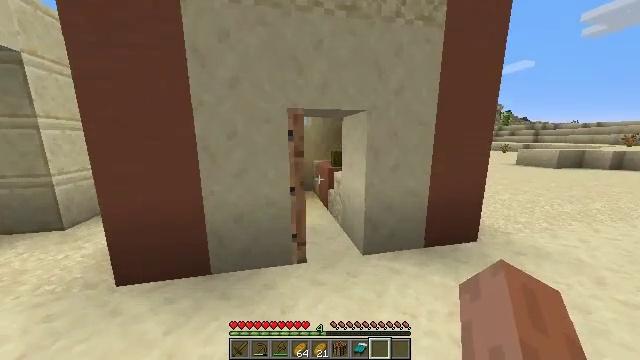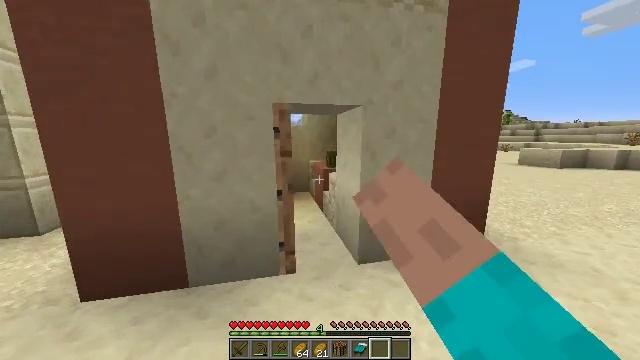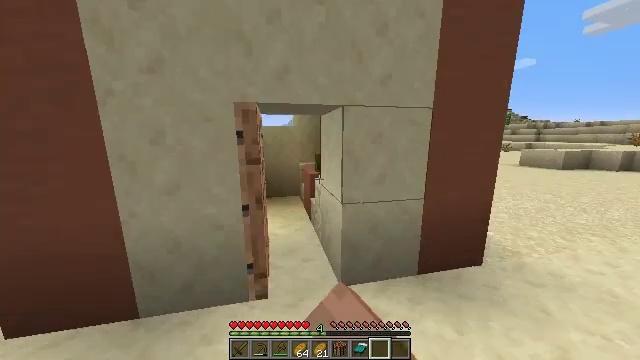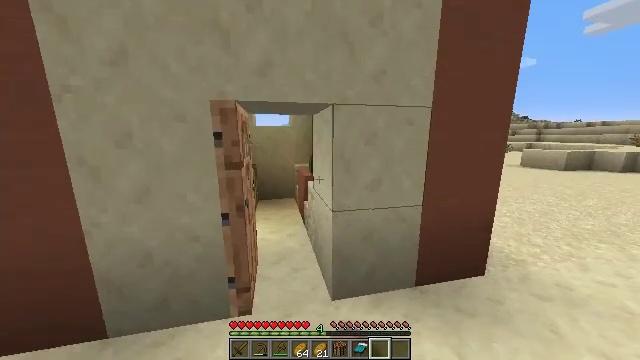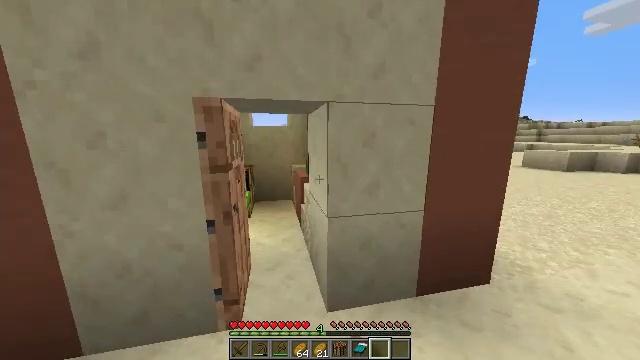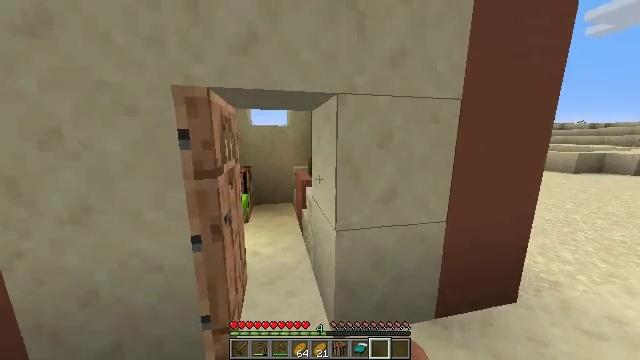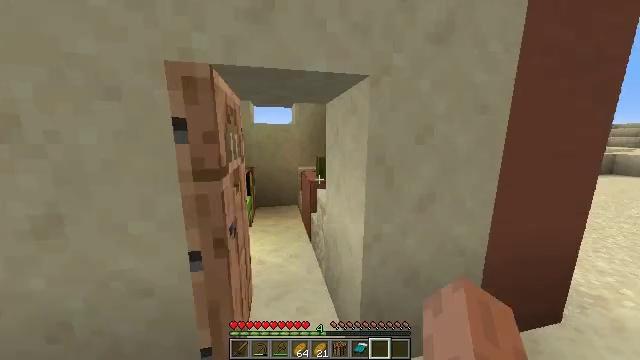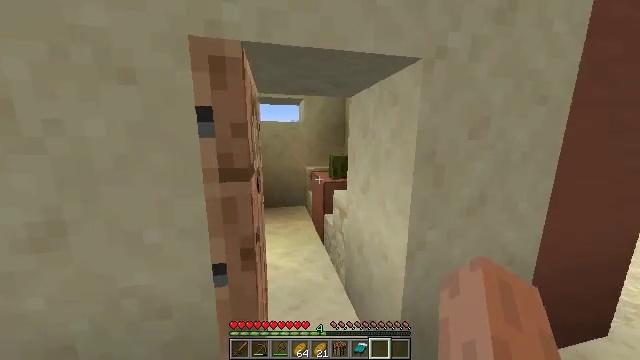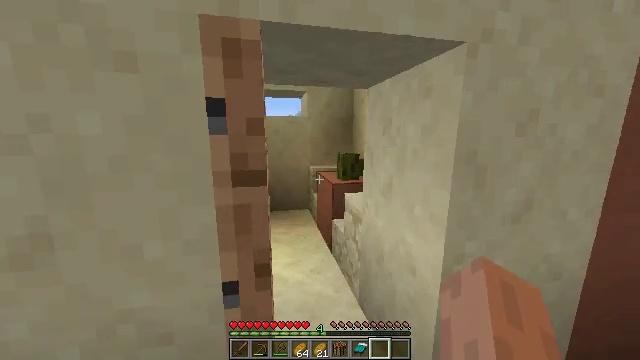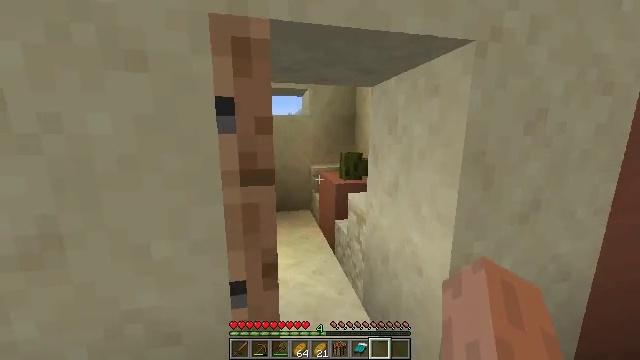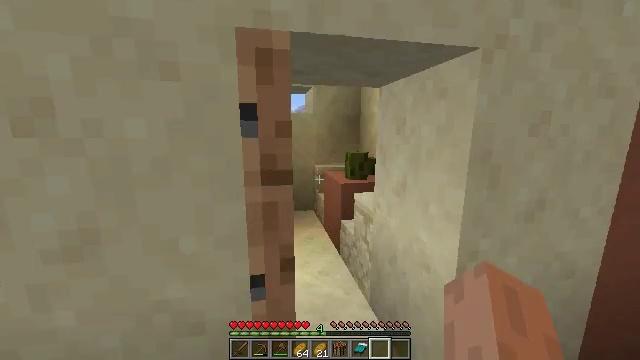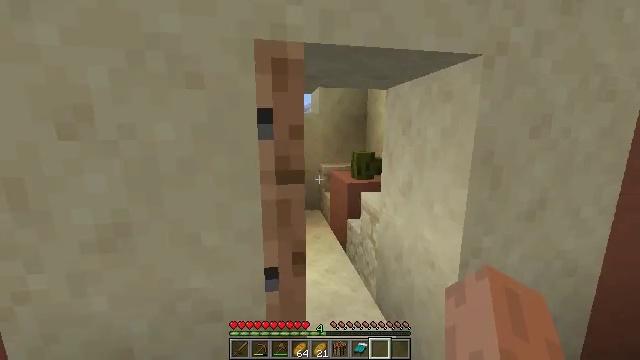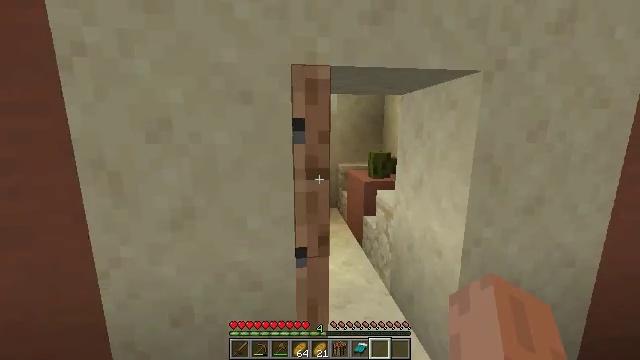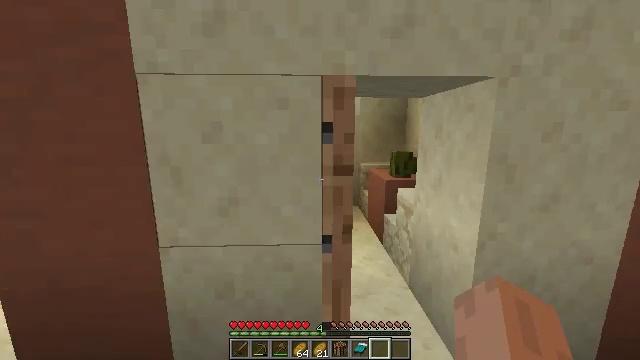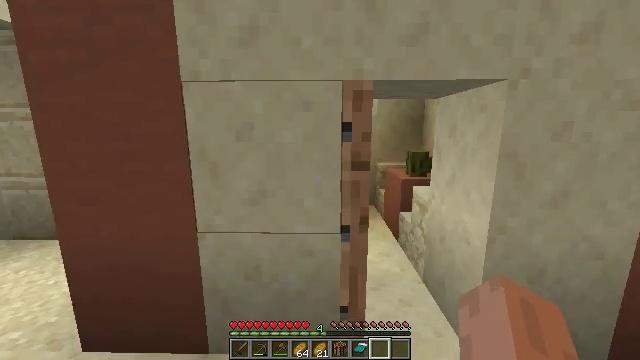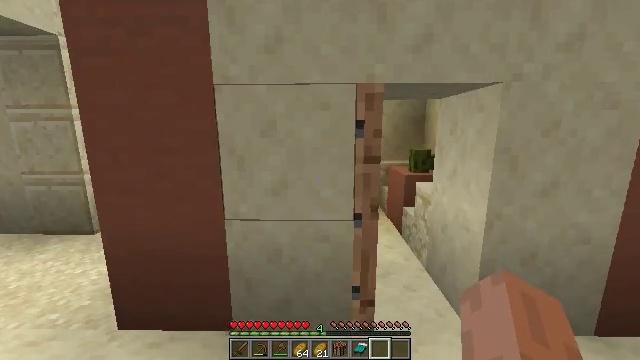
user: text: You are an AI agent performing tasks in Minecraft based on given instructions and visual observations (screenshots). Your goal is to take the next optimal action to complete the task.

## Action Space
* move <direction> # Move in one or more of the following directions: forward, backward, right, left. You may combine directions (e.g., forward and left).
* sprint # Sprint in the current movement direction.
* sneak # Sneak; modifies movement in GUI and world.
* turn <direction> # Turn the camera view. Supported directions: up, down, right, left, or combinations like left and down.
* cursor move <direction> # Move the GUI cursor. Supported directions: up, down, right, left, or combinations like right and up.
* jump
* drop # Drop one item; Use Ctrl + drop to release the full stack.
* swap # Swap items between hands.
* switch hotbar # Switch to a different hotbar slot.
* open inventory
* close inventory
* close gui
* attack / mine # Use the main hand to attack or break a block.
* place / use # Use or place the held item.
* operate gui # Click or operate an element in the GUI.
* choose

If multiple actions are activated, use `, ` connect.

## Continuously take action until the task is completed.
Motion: motion action
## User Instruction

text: Recycle the blast furnace by breaking it.
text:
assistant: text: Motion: move forward and move right, use / place
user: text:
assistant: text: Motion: move forward and move right, use / place
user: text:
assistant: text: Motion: move forward
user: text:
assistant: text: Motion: move forward and move left
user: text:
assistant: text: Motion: move forward and move left
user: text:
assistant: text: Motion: move forward and move left
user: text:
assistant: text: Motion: move left
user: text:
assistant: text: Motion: no_op
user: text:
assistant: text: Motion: move back
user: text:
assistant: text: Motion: move back
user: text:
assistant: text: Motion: move back, turn left
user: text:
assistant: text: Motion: move back, turn left
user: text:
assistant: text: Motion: move back, turn left
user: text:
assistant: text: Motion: move back, turn left
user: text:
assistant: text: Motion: move left
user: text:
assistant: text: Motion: move right
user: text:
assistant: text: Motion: move right
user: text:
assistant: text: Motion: move right
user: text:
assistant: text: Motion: move forward and move right
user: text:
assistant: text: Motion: move forward and move right
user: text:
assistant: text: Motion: move forward and move right
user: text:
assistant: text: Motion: move forward and move right, turn left
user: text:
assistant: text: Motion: move forward and move right, turn left
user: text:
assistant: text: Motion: move forward, turn left
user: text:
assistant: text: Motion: move forward, turn left
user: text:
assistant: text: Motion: move forward, turn left
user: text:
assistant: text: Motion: move forward, turn left
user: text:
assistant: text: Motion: move forward, turn left
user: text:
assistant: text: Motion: move forward, use / place
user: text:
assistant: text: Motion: use / place